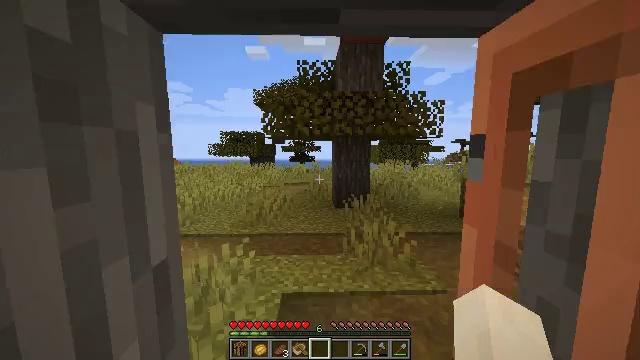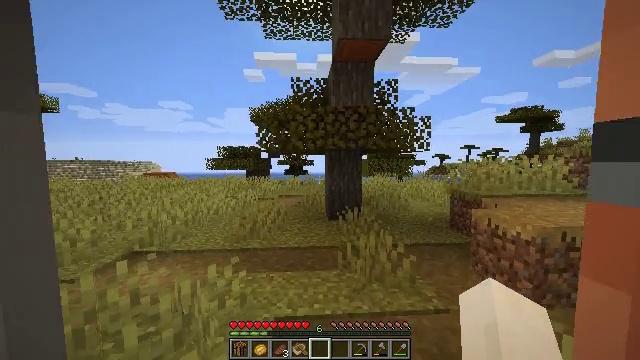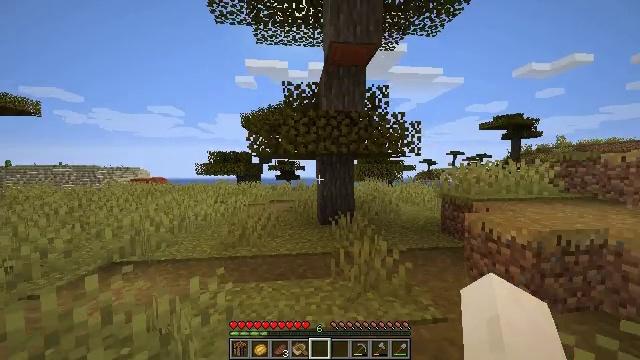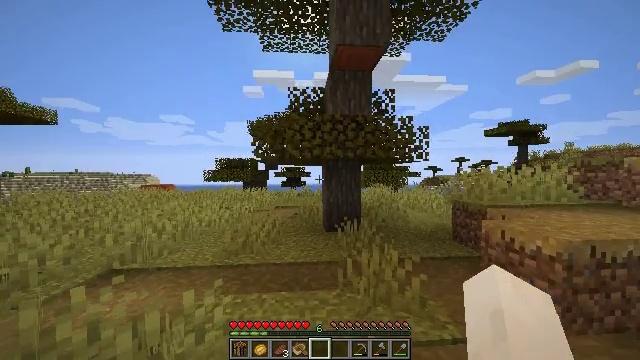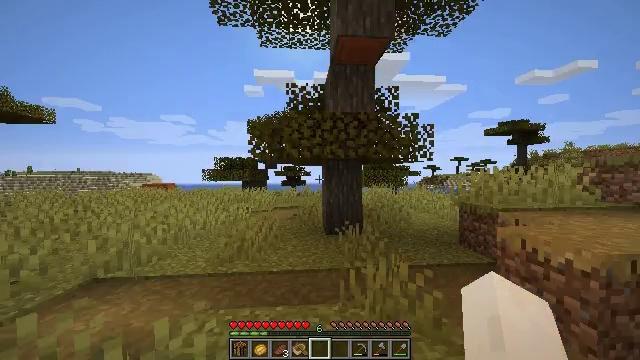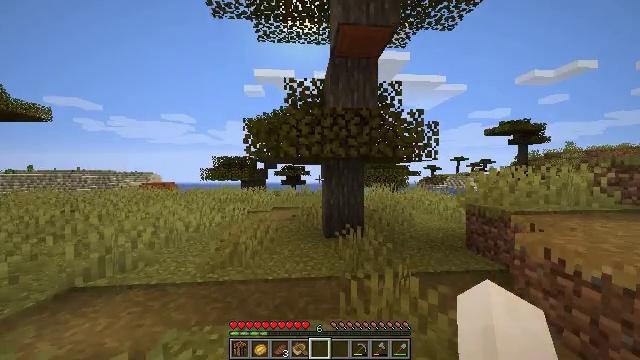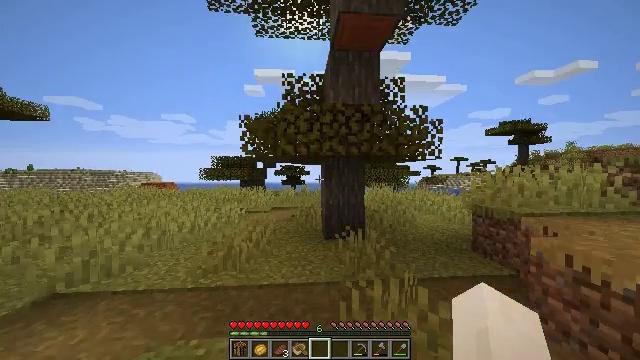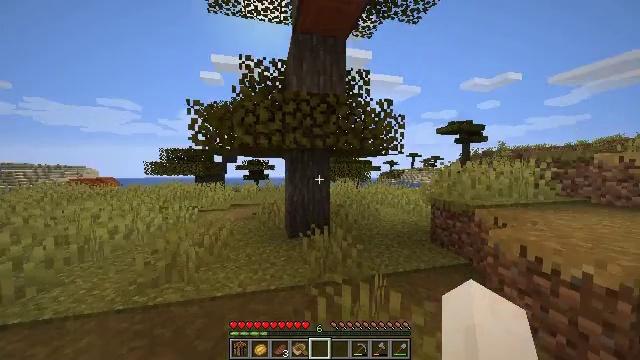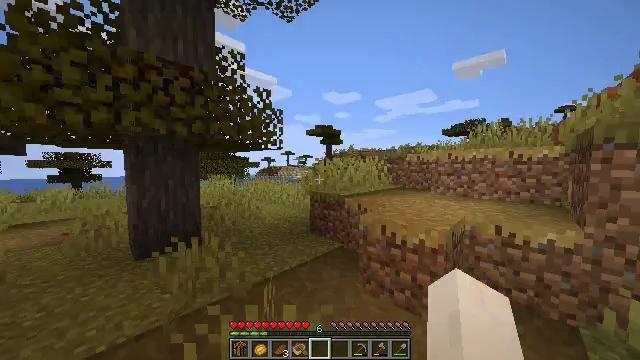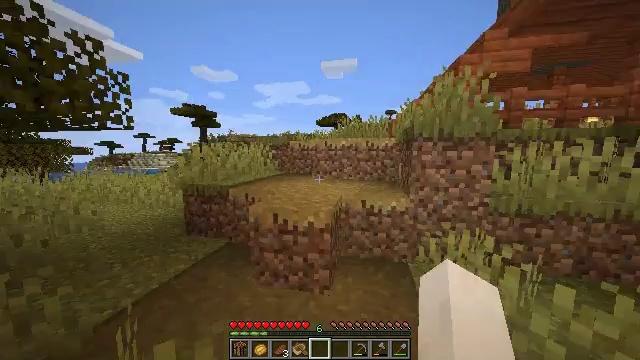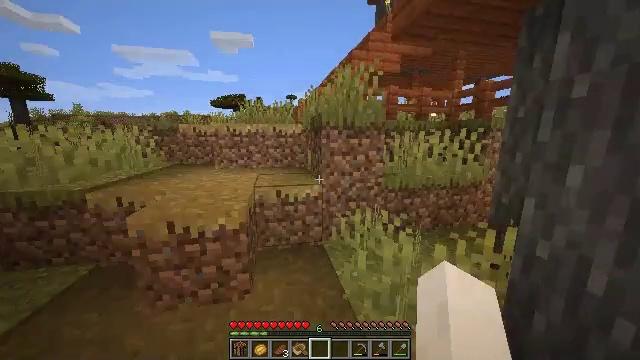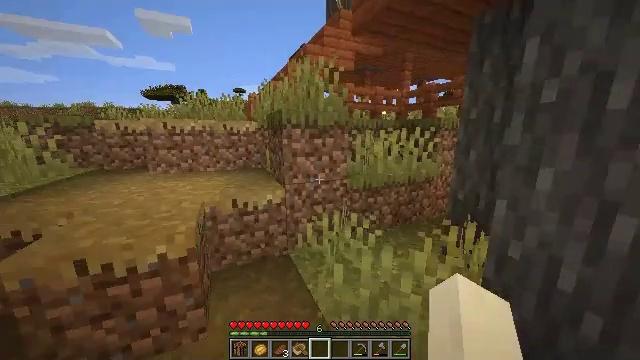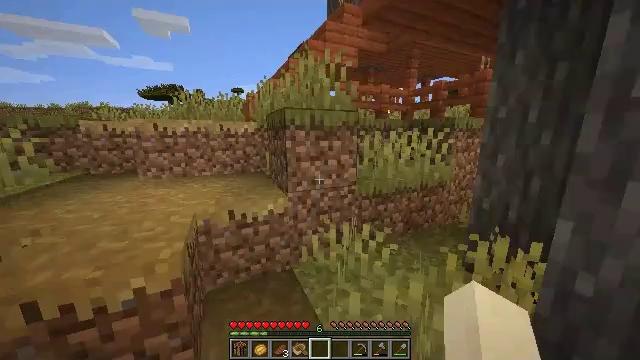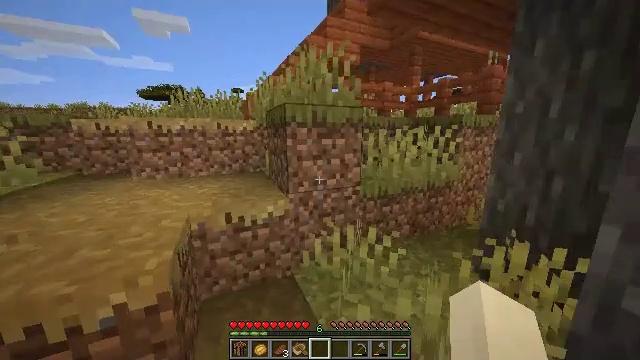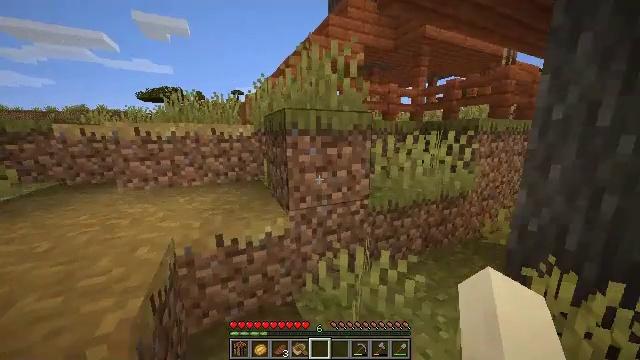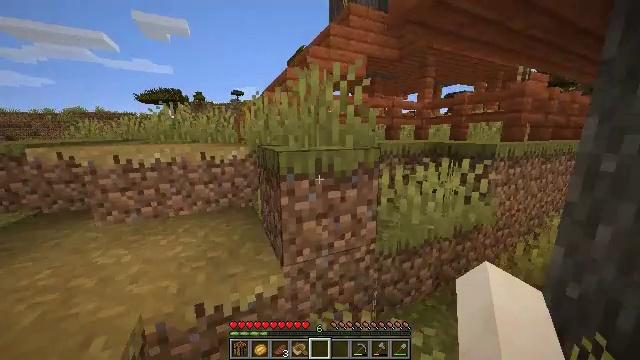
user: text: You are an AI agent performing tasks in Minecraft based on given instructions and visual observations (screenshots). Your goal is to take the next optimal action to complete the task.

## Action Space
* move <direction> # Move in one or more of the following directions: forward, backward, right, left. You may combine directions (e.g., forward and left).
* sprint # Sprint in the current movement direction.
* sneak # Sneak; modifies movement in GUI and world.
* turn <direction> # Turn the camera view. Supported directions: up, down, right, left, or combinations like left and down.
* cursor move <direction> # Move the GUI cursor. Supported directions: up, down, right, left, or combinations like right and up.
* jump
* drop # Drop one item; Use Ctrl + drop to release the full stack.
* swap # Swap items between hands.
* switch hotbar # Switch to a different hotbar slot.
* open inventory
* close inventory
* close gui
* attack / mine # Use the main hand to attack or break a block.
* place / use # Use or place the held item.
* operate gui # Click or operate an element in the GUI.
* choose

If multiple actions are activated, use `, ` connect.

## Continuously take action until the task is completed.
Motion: motion action
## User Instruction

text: Attack the acacia fence to break it.
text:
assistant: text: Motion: move forward, sprint, turn right and up
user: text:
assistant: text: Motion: move forward, sprint, turn right and up
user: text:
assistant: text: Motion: move forward, sprint, turn left and up
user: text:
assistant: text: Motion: move forward, sprint
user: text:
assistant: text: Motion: move forward, sprint
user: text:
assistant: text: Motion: move forward, sprint
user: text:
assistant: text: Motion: move forward, sprint, turn right and down
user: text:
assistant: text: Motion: move forward, sprint, turn right
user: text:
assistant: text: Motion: move forward, sprint, turn right and down
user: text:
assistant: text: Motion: move forward, sprint, turn right and down
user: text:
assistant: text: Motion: move forward, sprint, turn right
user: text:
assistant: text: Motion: move forward, sprint
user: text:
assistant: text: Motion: move forward, sprint
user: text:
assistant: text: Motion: move forward, sprint, jump
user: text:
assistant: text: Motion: move forward, sprint, jump
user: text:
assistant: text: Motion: move forward, sprint, jump
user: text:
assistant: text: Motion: move forward, sprint, jump
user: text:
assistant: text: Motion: move forward, sprint, jump
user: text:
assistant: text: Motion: move forward and move left, sprint
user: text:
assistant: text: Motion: move forward and move left, sprint
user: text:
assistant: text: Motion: move forward and move left, sprint
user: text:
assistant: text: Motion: move forward and move left, sprint
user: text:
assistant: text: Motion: move forward and move left, sprint
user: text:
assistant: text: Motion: move forward and move left, sprint
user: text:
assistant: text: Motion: move forward and move left, sprint
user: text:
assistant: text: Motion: move forward and move left, sprint
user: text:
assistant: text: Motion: move forward and move left, sprint
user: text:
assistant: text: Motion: move forward and move left, sprint
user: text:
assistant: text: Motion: move forward and move left, sprint, jump
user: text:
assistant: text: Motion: move forward and move left, sprint, turn left and down, jump